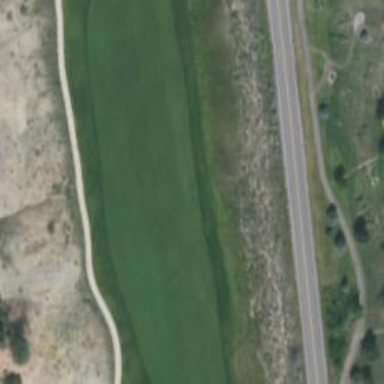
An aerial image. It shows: View of golf hole.